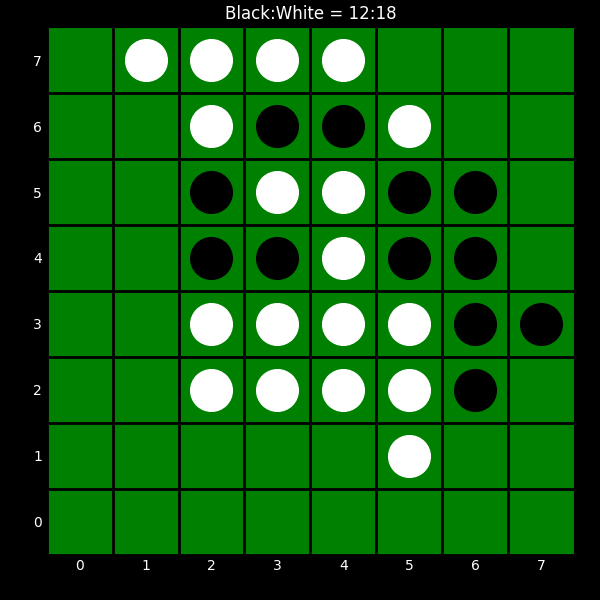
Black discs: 12
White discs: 18